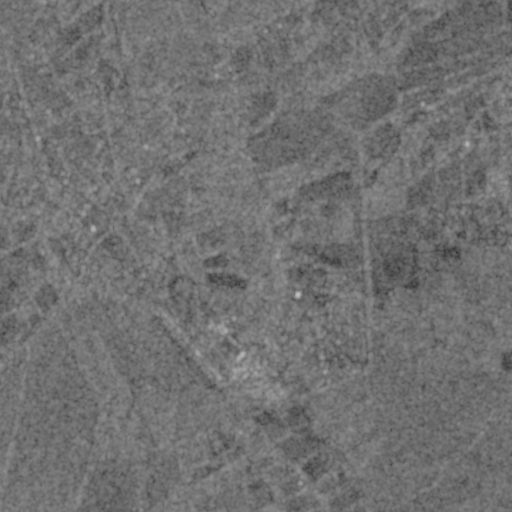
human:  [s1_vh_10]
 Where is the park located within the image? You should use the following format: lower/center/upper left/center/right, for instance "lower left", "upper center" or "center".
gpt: The park is located in the upper left of the image.
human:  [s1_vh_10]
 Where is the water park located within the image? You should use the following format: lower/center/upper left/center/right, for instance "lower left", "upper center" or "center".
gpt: The water park is located in the center of the image.
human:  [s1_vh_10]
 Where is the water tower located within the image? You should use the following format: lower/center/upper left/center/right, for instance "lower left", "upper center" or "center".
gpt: The water tower is located in the center right of the image.
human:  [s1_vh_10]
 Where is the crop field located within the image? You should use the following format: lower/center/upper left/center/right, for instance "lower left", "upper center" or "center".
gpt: There is no crop field in the image.

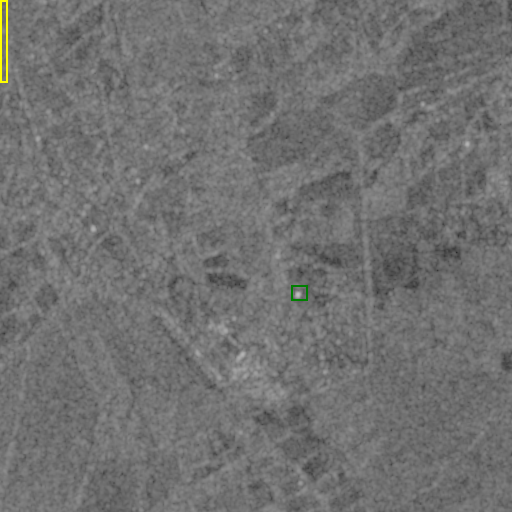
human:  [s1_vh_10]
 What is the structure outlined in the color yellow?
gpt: The structure outlined in yellow is a crop field.
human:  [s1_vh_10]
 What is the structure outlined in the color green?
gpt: The structure outlined in green is a water park.
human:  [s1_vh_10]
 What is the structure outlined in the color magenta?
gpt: There is no magenta outline.